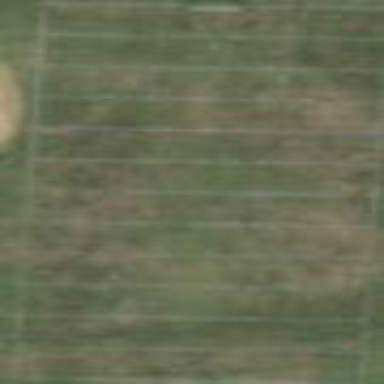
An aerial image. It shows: Pitch for American football.